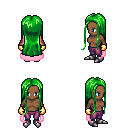
a pixel art fantasy rpg character, female body template, human, dark skin, pink cape, magenta pants, green extra-long hairstyle, gold gloves, metal boots, four views (front, back, left, right), 2x2 character sprite sheet, small pixel art, hard edges, no anti-aliasing